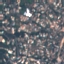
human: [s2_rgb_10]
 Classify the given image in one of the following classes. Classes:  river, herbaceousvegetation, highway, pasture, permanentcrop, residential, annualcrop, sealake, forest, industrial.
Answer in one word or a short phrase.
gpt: Residential